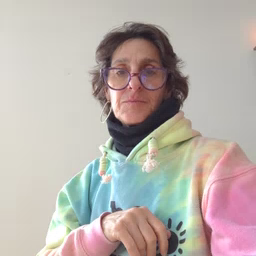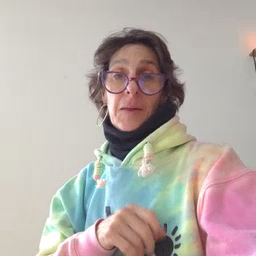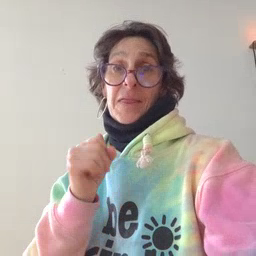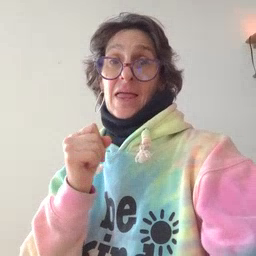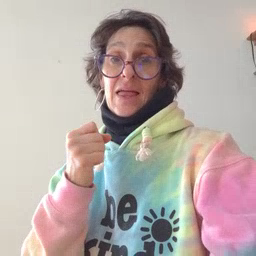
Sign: make